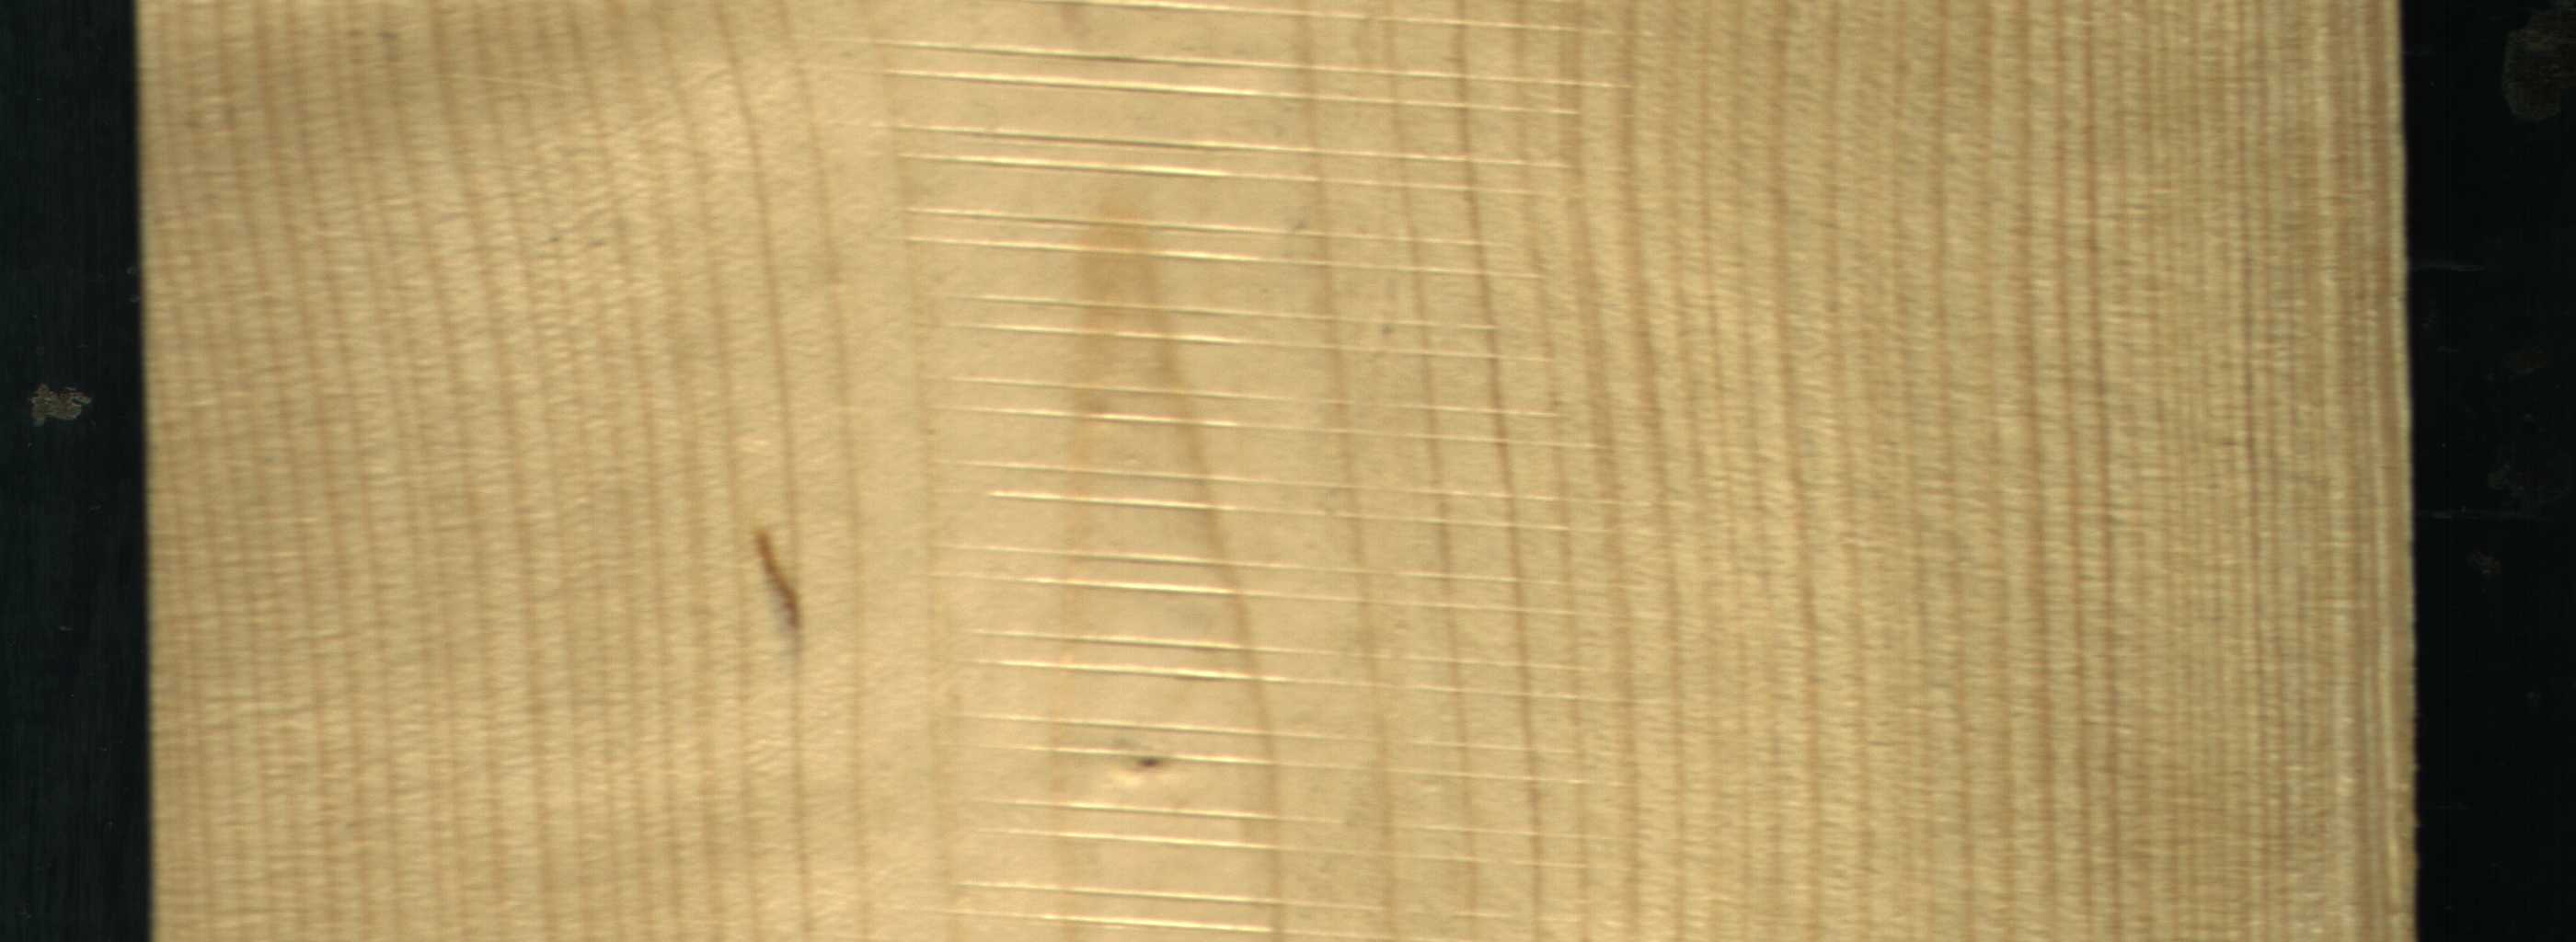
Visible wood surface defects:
resin